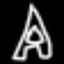
Label: The Eiffel Tower